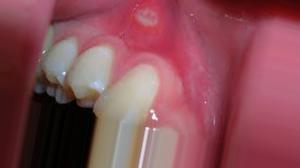
Condition: Mouth Ulcer